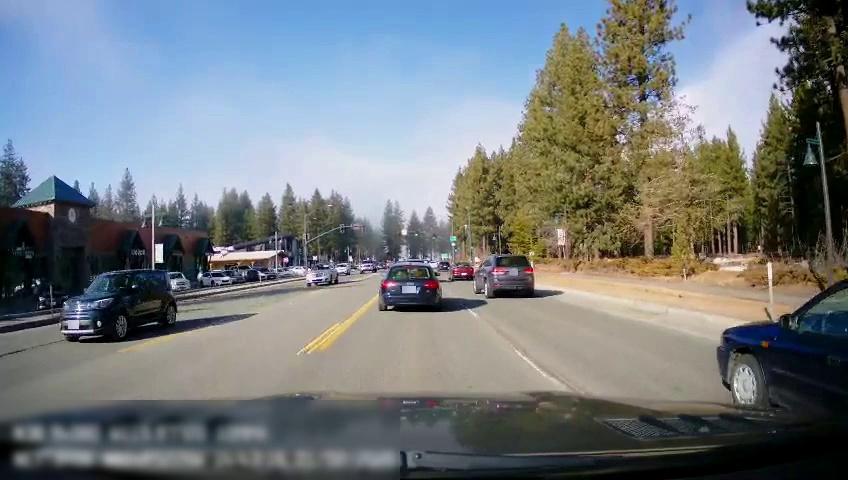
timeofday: Day
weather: Sunny
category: Drivable Space
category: Vehicles | SUV
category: Vehicles | Car
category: Vehicles | SUV
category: Vehicles | Car
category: Vehicles | Car
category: Vehicles | SUV
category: Vehicles | Car
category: Vehicles | SUV
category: Vehicles | SUV
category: Vehicles | SUV
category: Vehicles | Truck
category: Vehicles | Car
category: Vehicles | SUV
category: Vehicles | Car
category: Lanes | Opposite Lane
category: Lanes | Current Lane
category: Lanes | Current Lane
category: Lanes | Alternate Lane